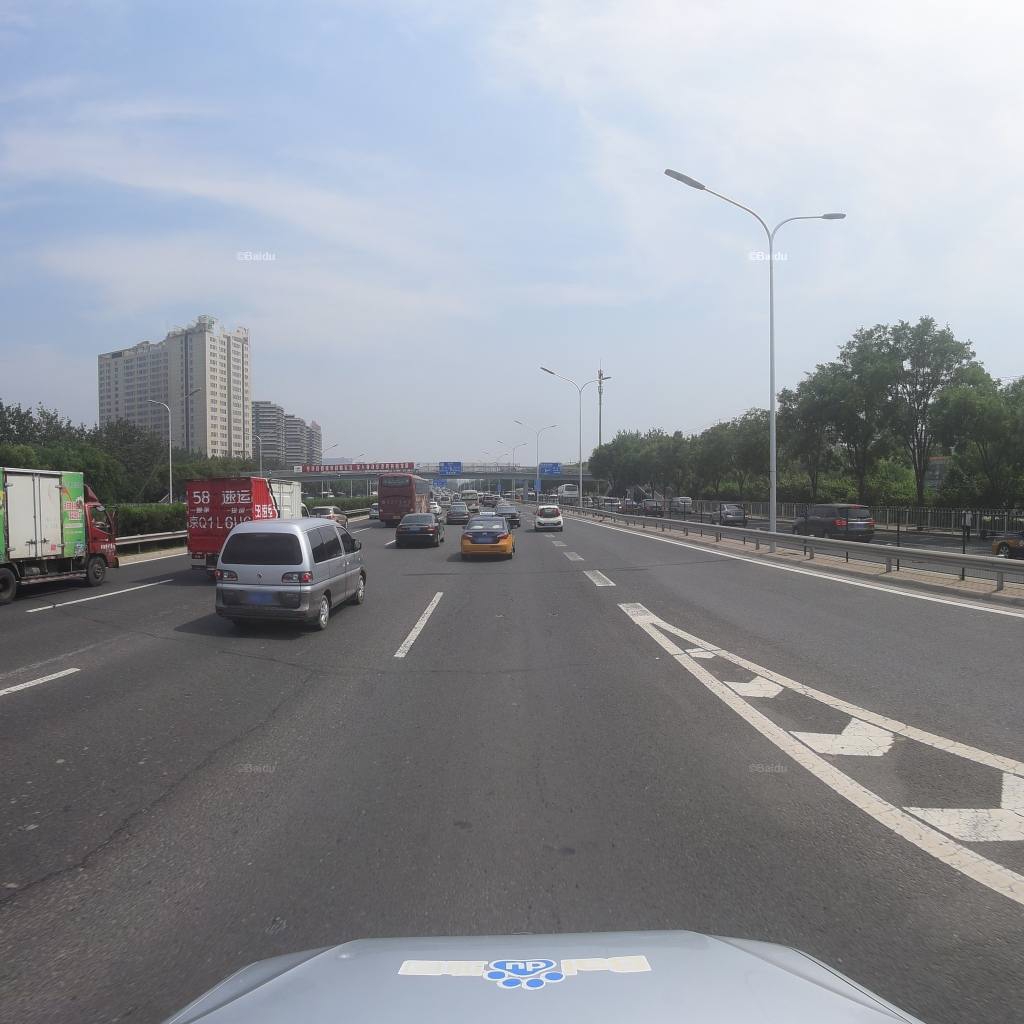
Region: Fengtai
Road damage annotations: transverse patch, transverse patch, longitudinal patch